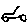
Label: car